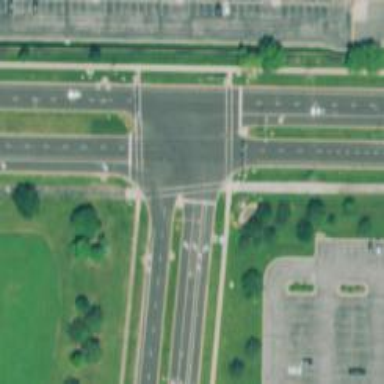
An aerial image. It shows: Solid stop line on the road marking.